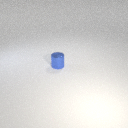
small blue metal cylinder